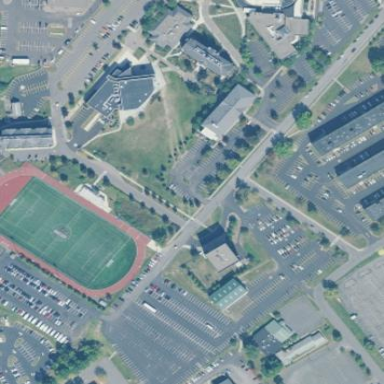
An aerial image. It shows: College or university.